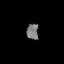
Tissue: lung
Cell type: Epithelial cells
Senescence score: 0.1946
Nuclear area (px): 187
Mean DAPI intensity: 119.198